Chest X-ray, PA view. Patient: 55 years old, sex M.
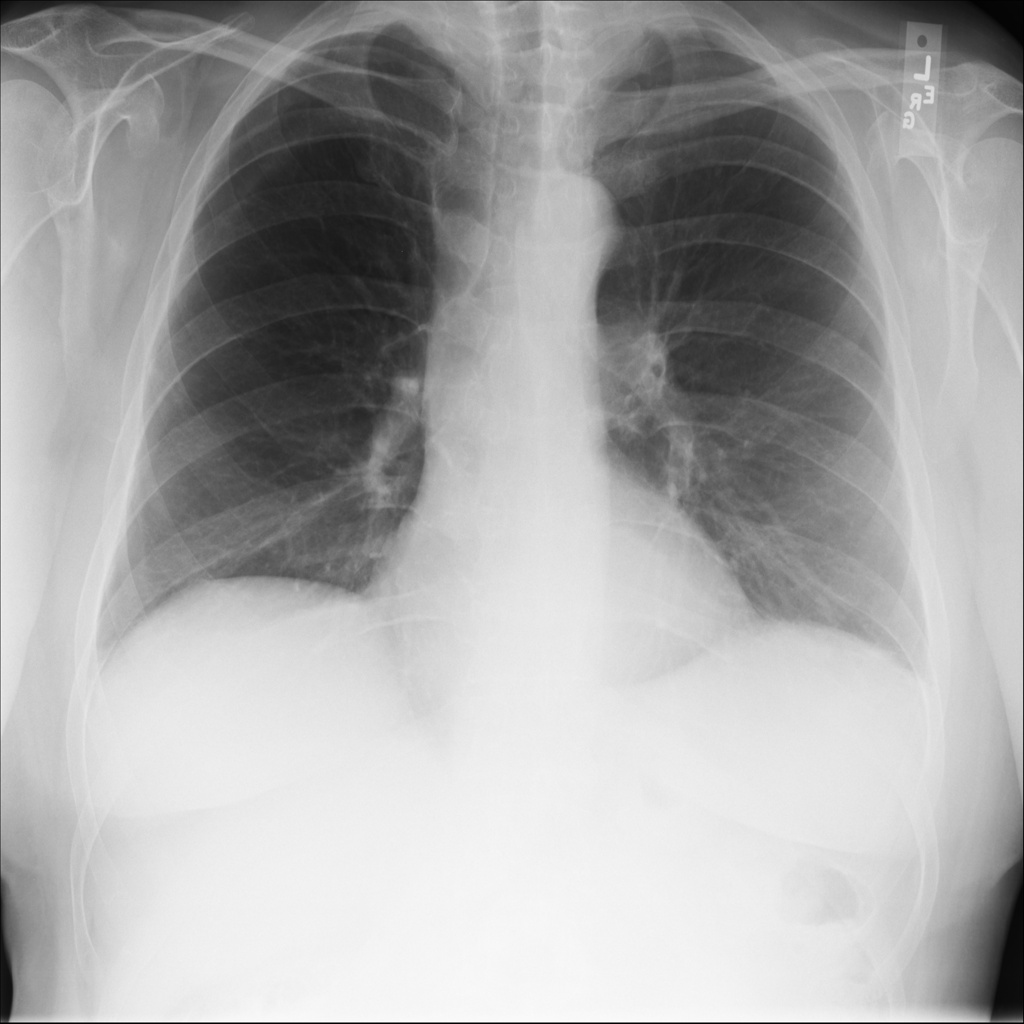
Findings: No Finding